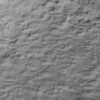
Label: not_dusty